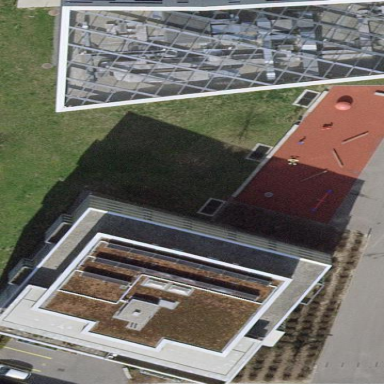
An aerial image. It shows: Building with apartments and flat roof.